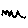
Label: zigzag